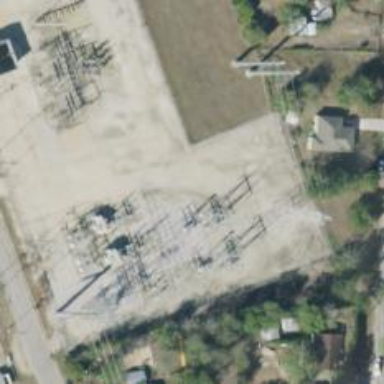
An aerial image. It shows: Switch used for power control.